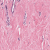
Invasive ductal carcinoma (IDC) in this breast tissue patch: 0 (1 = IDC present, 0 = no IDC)